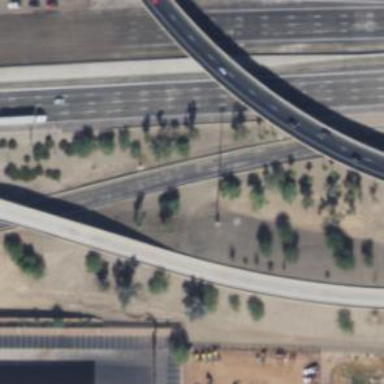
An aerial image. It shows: Asphalt motorway link.